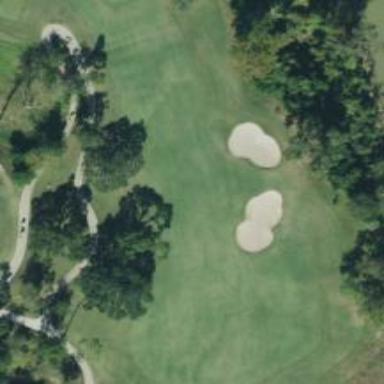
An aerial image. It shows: Golf hole.